Field crop: maize
Growth stage: 2
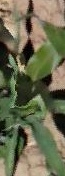
Species: maize